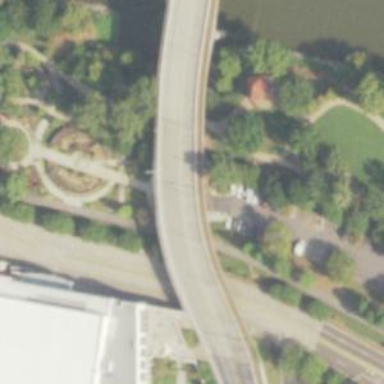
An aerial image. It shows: Beam bridge on secondary road.